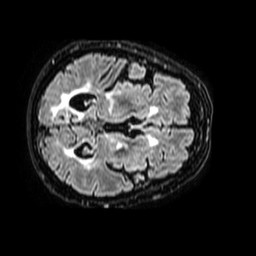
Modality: FLAIR
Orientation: axial
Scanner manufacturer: philips
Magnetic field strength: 1.5 T
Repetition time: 8 s
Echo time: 0.3032 s